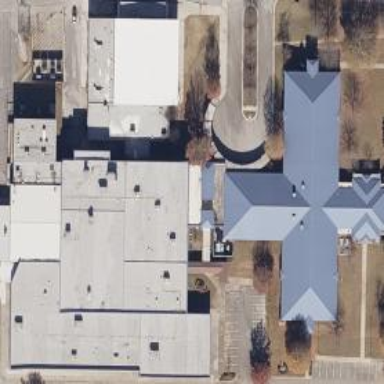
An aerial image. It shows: School building.